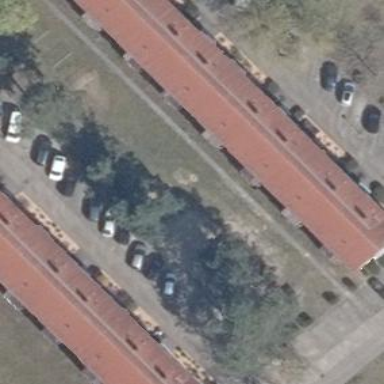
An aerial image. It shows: Residential building.